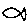
Label: fish